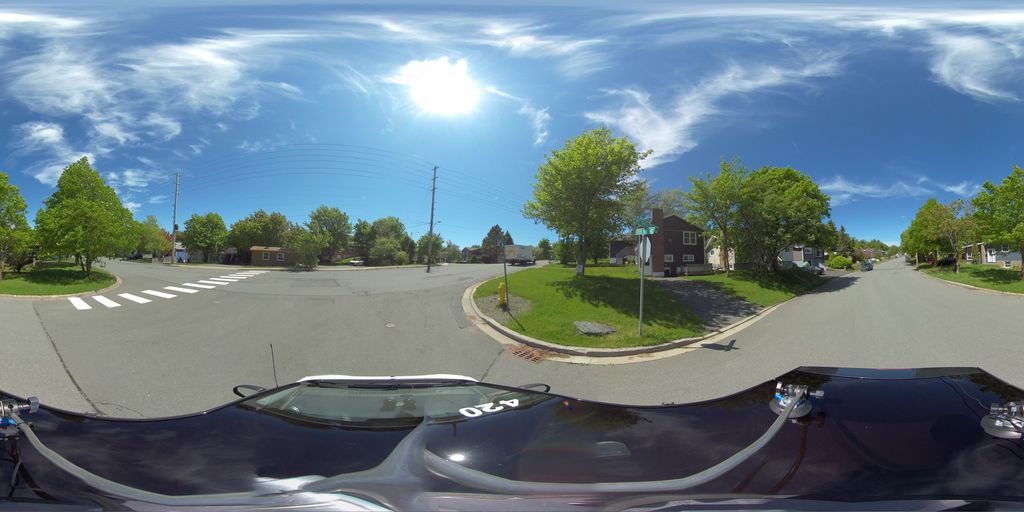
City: st_johns